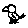
Label: bird